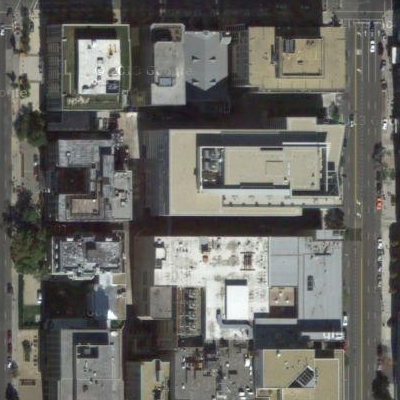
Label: cIndustry